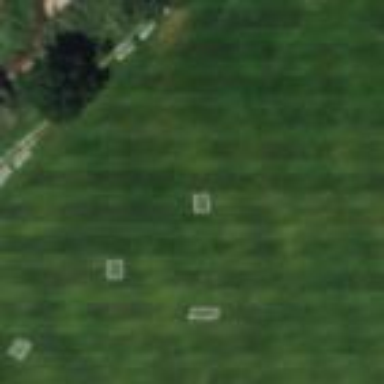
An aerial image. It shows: Grass pitch used for soccer.